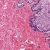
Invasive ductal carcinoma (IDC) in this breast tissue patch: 0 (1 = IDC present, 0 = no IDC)